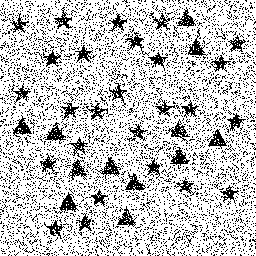
Squares: 0
Triangles: 12
Stars: 26
Total shapes: 38